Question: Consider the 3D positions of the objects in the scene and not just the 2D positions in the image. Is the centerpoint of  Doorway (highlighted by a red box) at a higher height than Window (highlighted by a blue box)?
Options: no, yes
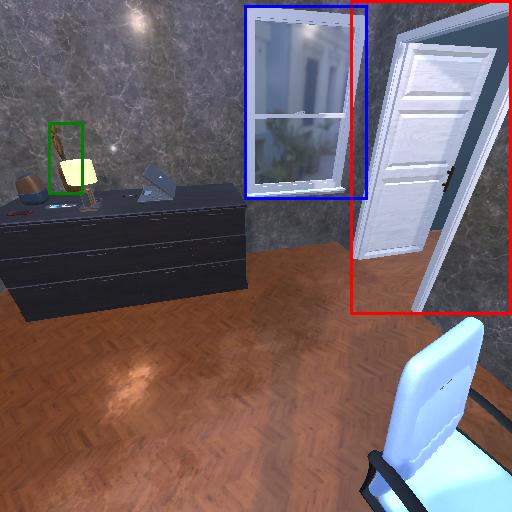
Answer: no